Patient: sex M, age 62
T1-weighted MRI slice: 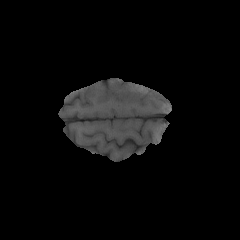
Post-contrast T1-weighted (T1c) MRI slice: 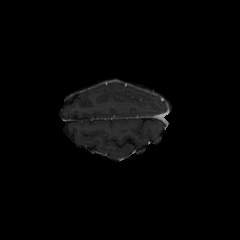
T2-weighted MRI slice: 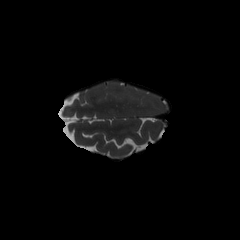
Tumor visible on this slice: no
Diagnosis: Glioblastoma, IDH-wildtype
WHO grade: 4